Field crop: maize
Growth stage: 2
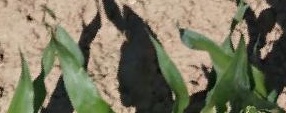
Species: maize